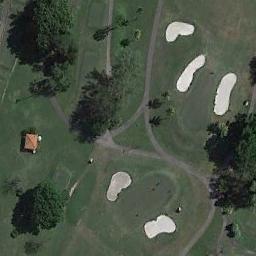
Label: golf_course